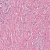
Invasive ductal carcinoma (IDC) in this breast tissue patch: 1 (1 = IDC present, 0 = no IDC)